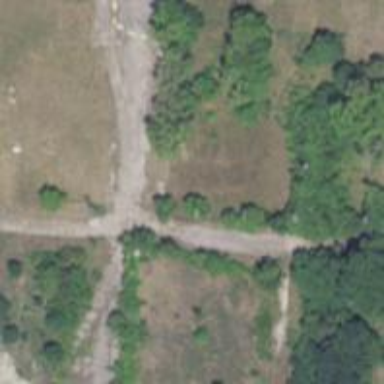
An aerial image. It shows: Path.